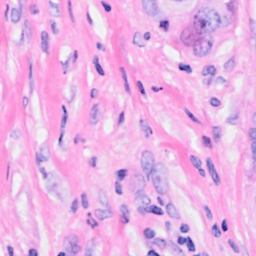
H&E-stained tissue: Breast